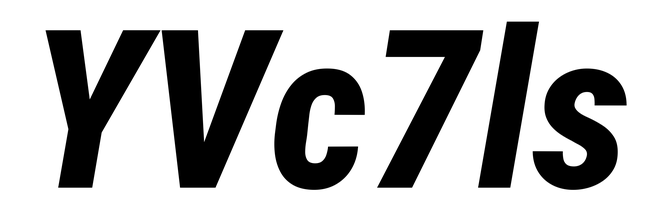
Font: Roboto-Italic_Condensed_ExtraBold_Italic